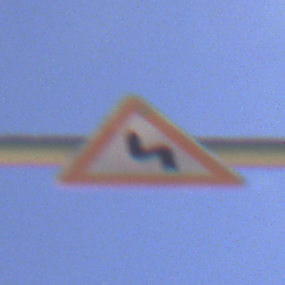
Verkehrszeichen: DoppelkurveZunaechstLinks
Umgebung: Outdoor, Nature
Tageszeit: Midday
Wetter: Clear
Licht: Natural
Jahreszeit: NotSpecified
Kontrast: HighContrast